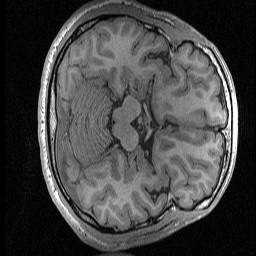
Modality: T1w
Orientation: axial
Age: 44
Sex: male